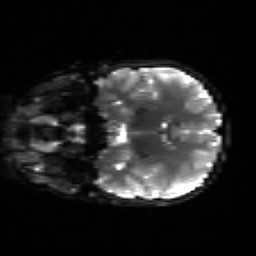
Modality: sbref
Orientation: coronal
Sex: male
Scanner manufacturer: siemens
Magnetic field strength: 3 T
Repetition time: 5 s
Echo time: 0.071 s